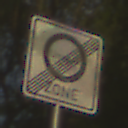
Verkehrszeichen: EndeUmweltzone
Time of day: SunriseSunset
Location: Outdoor (Suburban)
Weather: Clear
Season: NotSpecified
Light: Natural